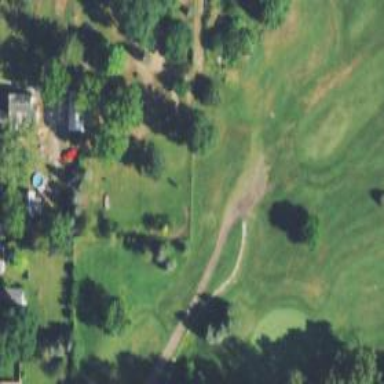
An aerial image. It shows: Path used for both walking and golf.